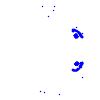
Particle: electron